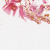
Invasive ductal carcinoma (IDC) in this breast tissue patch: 0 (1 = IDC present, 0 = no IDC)